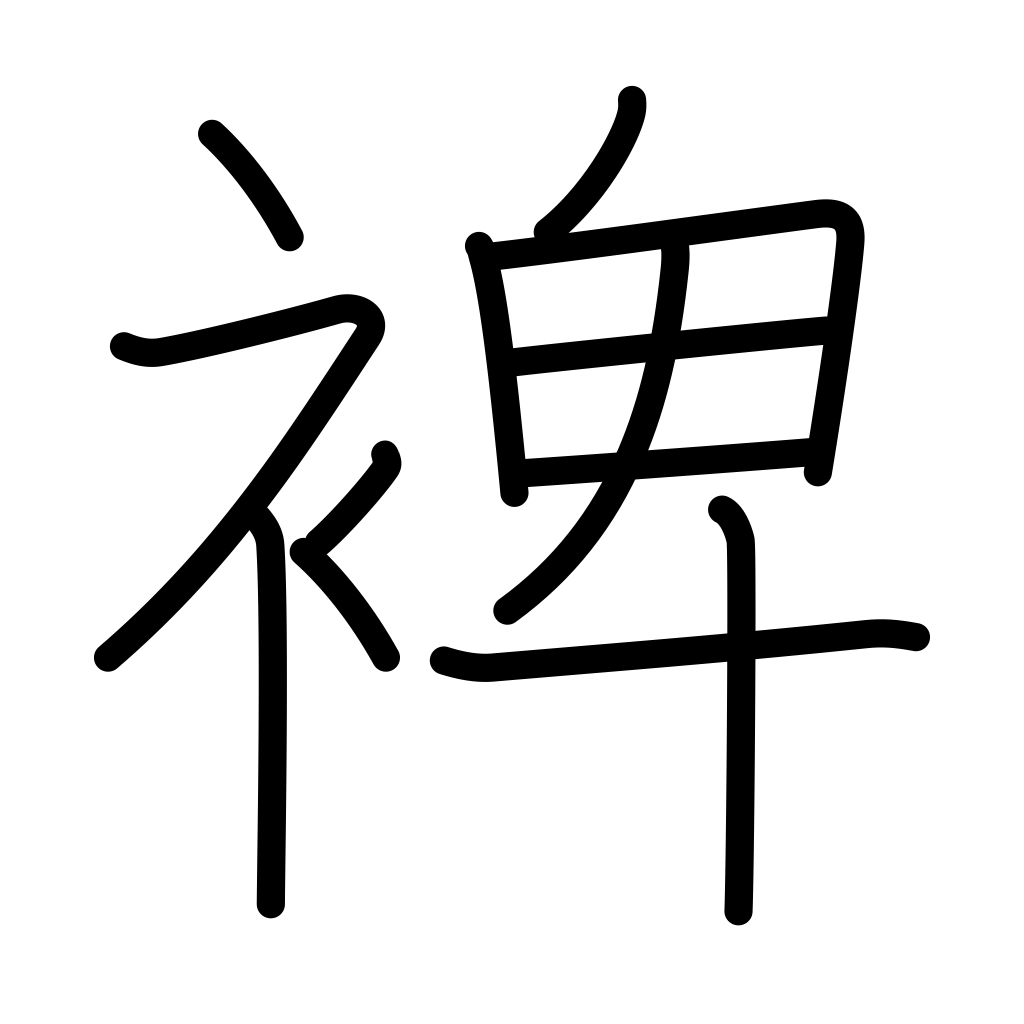
Meaning: help